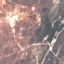
Land use / land cover class: HerbaceousVegetation